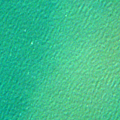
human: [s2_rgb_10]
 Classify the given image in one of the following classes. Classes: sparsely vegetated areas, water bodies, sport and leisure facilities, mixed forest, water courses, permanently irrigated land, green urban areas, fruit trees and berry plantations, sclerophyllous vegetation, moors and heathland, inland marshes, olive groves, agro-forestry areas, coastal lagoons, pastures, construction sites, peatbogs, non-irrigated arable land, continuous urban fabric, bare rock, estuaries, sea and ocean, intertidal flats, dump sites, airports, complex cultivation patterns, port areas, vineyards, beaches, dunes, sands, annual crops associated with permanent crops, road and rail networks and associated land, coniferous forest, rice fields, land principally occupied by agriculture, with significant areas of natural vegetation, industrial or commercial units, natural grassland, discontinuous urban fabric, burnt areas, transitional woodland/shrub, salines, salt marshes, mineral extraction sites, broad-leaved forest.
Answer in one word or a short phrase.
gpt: sea and ocean